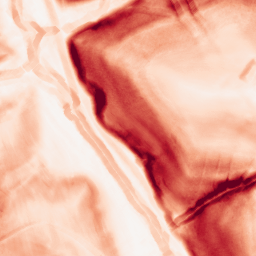
Category: morphological
Decomposition family: morphological_gradient
Decomposition parameters: size: 5
shape: diamond
Upsampling method: quadratic
Upsampling parameters: scale: 8
Upsampling scale: 8